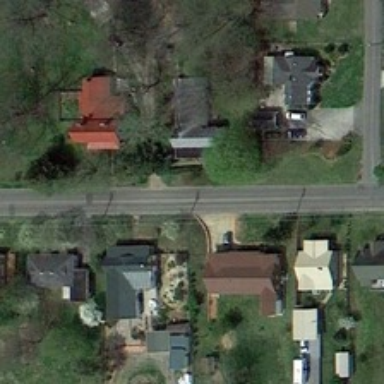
Some buildings and green trees are in two sides of a road .